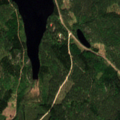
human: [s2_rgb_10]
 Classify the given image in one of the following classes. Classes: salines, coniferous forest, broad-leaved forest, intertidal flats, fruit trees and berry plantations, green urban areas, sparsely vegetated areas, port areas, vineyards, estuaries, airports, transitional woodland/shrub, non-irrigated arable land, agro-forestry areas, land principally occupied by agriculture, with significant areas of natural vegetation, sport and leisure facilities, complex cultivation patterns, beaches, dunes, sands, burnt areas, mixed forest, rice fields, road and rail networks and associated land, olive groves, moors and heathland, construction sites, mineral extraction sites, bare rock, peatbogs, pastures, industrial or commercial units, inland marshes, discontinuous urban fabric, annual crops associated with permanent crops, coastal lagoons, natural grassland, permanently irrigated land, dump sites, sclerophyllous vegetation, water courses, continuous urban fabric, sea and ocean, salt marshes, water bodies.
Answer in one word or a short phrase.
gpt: coniferous forest, mixed forest, water bodies